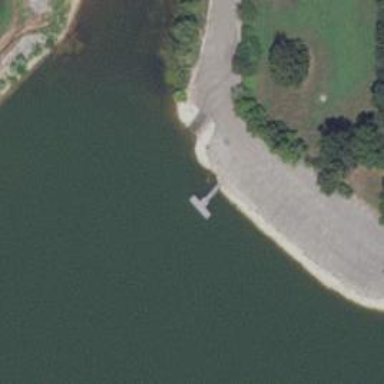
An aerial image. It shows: Dock located along the waterway.